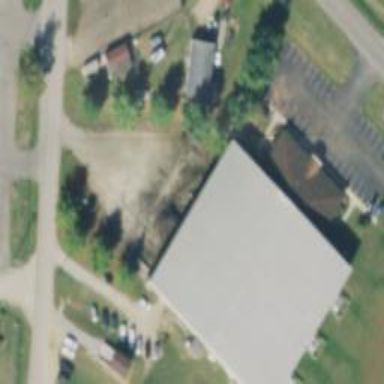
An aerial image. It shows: Warehouse.